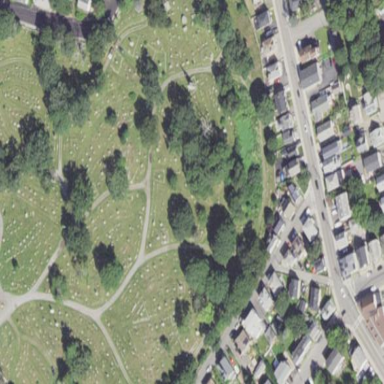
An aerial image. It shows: Cemetery with historic significance.